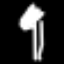
Label: palm tree